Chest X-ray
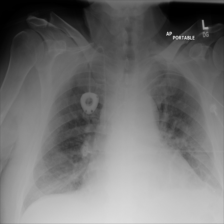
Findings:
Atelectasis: negative
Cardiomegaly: negative
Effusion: positive
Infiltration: negative
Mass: negative
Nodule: negative
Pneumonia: negative
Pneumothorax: negative
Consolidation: negative
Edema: negative
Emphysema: negative
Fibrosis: negative
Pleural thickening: negative
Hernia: negative